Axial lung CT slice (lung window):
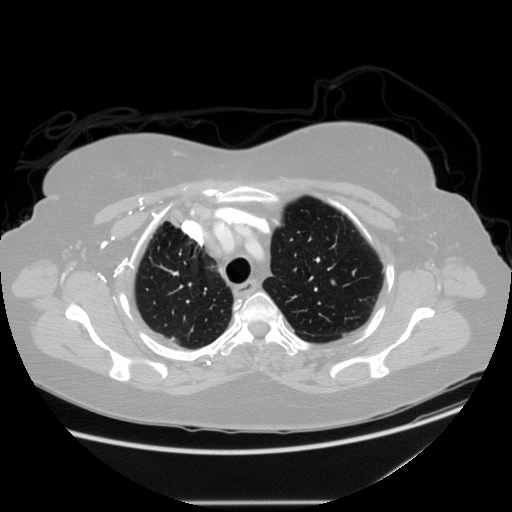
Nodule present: no